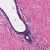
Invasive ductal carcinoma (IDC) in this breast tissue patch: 0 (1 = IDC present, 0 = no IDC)